Field crop: maize
Growth stage: 2
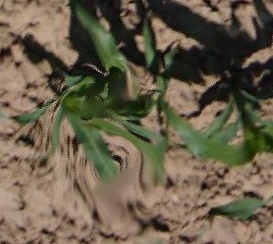
Species: maize